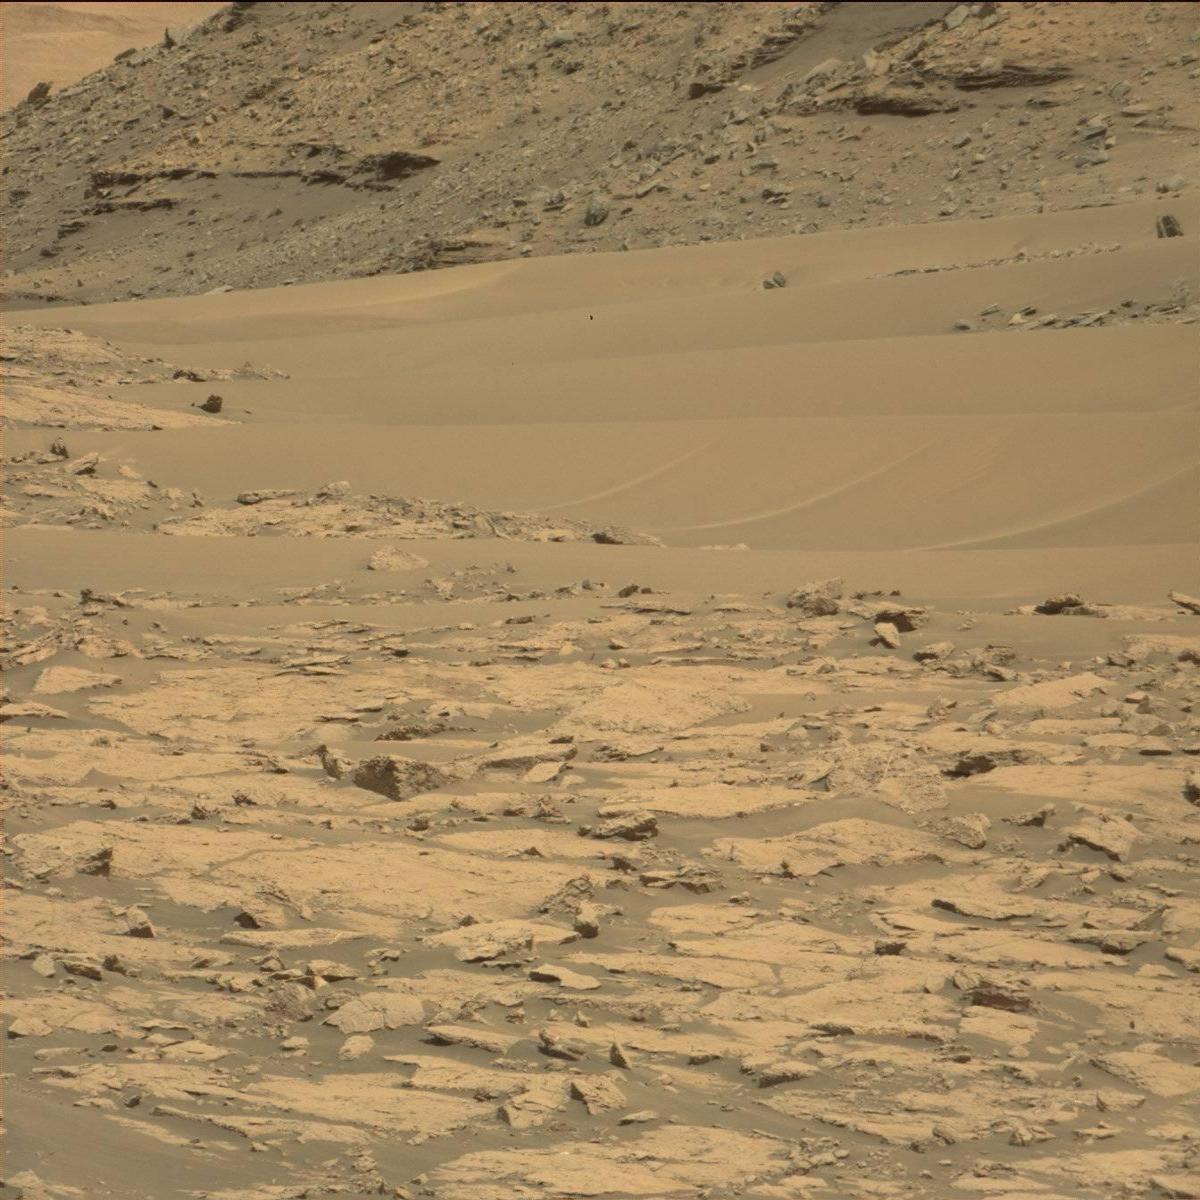
Terrain classes present: Bedrock, Ridge, Sand / Soil